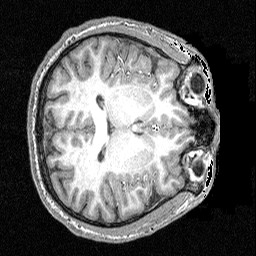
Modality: T1w
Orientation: axial
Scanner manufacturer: siemens
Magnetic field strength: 3 T
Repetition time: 1.54 s
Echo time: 0.00304 s